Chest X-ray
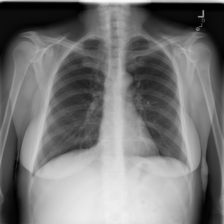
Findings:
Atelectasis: negative
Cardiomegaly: negative
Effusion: negative
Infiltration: negative
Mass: negative
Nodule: negative
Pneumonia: negative
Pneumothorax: negative
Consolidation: negative
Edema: negative
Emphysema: negative
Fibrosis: negative
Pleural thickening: negative
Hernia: negative